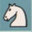
Piece: wN